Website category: sports
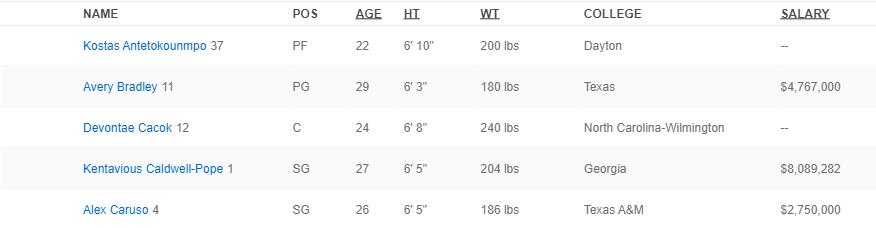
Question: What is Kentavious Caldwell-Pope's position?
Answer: SG

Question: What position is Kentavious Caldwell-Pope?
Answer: SG

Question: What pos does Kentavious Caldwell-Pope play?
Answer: SG

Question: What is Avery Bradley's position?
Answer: PG

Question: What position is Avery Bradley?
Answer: PG

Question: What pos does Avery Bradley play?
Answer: PG

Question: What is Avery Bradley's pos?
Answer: PG

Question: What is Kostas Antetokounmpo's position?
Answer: PF

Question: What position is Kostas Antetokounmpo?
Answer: PF

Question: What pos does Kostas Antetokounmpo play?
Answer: PF

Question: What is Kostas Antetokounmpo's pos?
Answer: PF

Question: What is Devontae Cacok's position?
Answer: C

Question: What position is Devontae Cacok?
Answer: C

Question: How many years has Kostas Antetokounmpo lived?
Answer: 22

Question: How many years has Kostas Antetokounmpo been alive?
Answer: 22

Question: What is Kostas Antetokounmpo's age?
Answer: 22

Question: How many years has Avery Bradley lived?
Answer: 29

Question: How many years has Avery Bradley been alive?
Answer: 29

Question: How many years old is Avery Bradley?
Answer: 29

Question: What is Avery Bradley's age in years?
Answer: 29

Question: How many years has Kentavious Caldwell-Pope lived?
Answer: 27

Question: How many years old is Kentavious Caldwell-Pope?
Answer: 27

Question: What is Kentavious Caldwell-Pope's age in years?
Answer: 27

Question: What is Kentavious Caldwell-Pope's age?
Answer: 27

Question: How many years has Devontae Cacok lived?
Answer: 24

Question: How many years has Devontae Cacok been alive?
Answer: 24

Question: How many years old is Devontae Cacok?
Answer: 24

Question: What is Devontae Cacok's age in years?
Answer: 24

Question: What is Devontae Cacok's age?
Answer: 24

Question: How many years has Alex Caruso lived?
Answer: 26

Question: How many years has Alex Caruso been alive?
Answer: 26

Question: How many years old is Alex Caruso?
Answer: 26

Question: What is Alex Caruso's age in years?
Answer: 26

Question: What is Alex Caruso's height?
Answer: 6' 5"

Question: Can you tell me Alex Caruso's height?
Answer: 6' 5"

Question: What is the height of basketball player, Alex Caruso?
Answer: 6' 5"

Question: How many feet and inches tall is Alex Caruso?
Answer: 6' 5"

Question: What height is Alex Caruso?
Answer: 6' 5"

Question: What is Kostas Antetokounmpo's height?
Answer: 6' 10"

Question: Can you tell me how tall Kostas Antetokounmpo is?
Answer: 6' 10"

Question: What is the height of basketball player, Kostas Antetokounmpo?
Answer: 6' 10"

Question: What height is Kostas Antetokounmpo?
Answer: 6' 10"

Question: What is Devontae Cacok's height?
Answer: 6' 8"

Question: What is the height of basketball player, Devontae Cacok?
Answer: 6' 8"

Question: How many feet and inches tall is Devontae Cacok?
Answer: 6' 8"

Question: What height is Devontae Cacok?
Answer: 6' 8"

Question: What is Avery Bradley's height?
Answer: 6' 3"

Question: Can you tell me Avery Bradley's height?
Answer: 6' 3"

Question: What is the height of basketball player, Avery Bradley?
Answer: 6' 3"

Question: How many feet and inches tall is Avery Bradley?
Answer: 6' 3"

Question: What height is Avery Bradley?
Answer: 6' 3"

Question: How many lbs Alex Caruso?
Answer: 186 lbs

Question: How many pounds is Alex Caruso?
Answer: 186 lbs

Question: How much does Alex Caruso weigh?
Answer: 186 lbs

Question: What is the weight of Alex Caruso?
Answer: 186 lbs

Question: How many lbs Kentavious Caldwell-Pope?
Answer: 204 lbs

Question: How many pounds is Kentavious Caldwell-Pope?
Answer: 204 lbs

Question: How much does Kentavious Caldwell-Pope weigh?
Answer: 204 lbs

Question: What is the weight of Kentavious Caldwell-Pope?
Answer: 204 lbs

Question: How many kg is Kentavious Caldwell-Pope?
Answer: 204 lbs

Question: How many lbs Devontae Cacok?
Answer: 240 lbs

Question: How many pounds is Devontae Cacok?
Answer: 240 lbs

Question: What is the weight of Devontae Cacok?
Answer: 240 lbs

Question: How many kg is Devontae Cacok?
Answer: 240 lbs